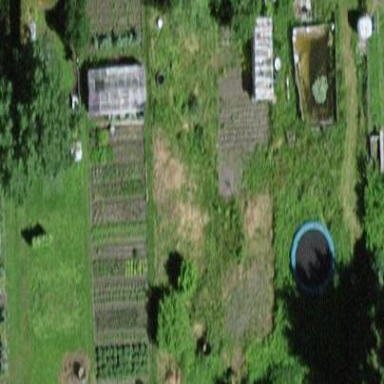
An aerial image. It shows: Area designated for allotments.